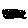
Label: hexagon